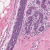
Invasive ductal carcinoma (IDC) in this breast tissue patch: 0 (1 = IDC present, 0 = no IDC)